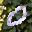
Label: 0